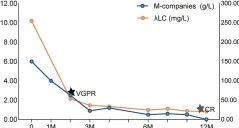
Hematologic and Organ Response of case 1 and case 2 with SDd. (B) Illustration of 24-h urine collection, NT-proBNP and hsTnl over time since diagnosis of AL, representative of organ response of case 1.
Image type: pathology (immunostaining)